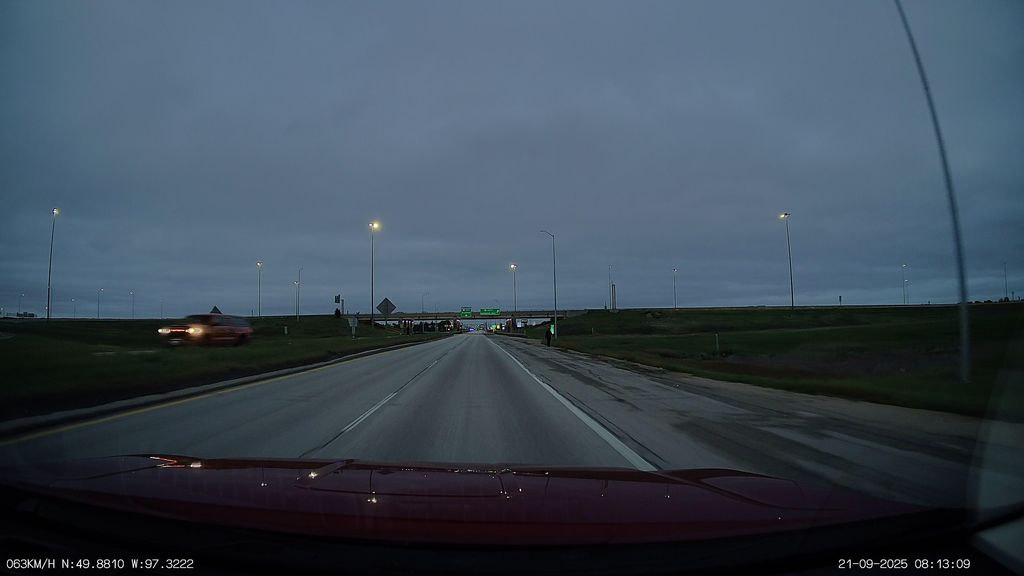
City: winnipeg